Question: I'm trying to build a game somewhat like Wheel of Fortune, actually it's done but there seems to a weird issue I can't figure out.
Here's the wheel itself, as you can see the values are spaced evenly, each having a 15 deg slice.

To spin the wheel I generate a random number which will be the amount of rotation in degrees, I animate the wheel and everything is fine but when the rotation stops I have to get the value from the wheel which stops at the top-center position so I though this would solve it:
'''
wheelValues = [
1000, 3250, 1800, 1000, 1200, 3750, 5000, 1000, 3000, 1600, 1000, 3500,
1000, 2000, 1000, 2750, 1000, 4000, -1, 1000, 2500, 1400, 1000, 2250
];
if (toAngle > 360)
{
toAngle = toAngle - (Math.floor(toAngle / 360) * 360);
}
arrIndex = Math.floor(toAngle / 15) + 1;
result = wheelValues[arrIndex];
'''
where 'toAngle' is the random spin I generate which can be between 370 and 1440.
This method works in about 8/9 times out of 10 and I can actually get the correct value the wheel stops at but I can't really understand why sometimes the value is off (and sometimes really off, not even near the correct value).
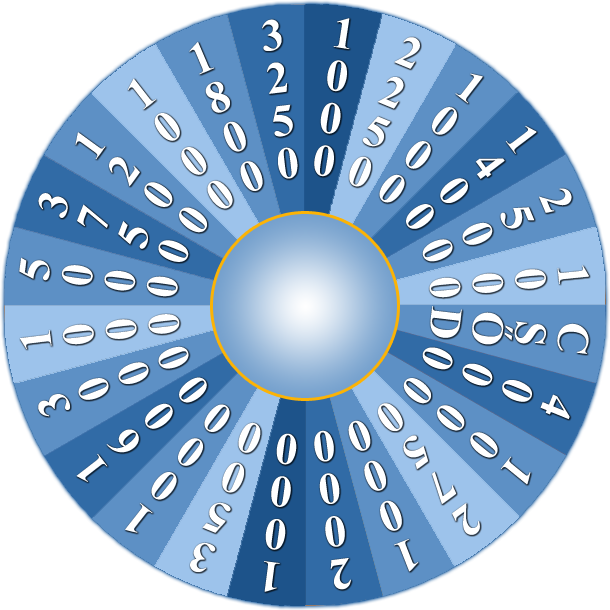
Answer: Two problems I can see;
Firstly, this line:
'''
if (toAngle > 360)
'''
If toAngle == 360, I believe this will produce an error, as you will skip the 'modulus' section and toAngle will finally be 24 (larger than your dataset)
Second:
'''
arrIndex = Math.floor(toAngle / 15) + 1;
'''
No need to +1 this, as you will never get your first value, and on occasion you will exceed the array bounds.
Also, as to why you get odd values, have you tried to write some simple code to debug your assumptions? Write a loop, that iterates from 370 to 1440 (your stated input boundaries) and see what your calculation comes up with for each value. Print it to a file, or screen and you can quickly scan to see where the issues might be.